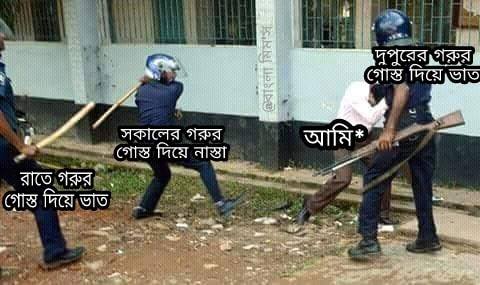
Text: রাতে গরুর গোস্ত দিয়ে ভাত সকালের গরুর গোস্ত দিয়ে নাস্তা আমি* দুপুরের গরুর গোস্ত দিয়ে ভাত
Label: Non Hate